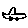
Label: car